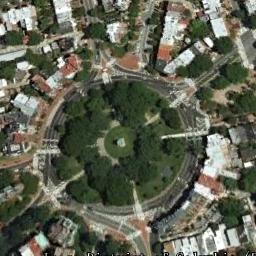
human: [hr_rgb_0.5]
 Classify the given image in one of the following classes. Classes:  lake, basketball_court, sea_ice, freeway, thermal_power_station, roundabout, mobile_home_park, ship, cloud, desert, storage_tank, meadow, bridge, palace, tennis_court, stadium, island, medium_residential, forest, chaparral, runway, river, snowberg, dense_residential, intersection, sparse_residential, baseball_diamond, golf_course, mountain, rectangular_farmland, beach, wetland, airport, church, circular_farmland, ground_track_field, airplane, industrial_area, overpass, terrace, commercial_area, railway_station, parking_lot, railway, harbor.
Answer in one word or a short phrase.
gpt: roundabout